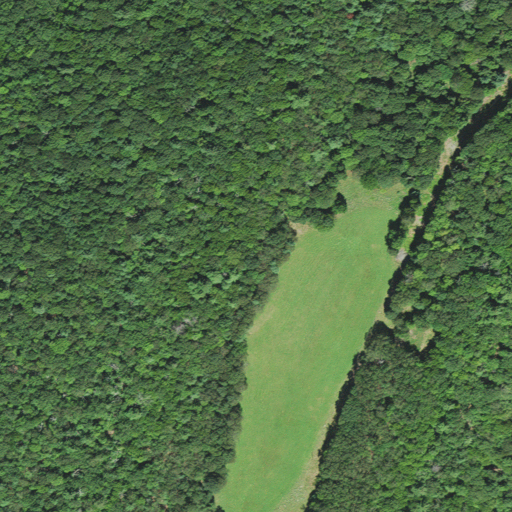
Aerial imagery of mountain in West Virginia named Flint Knob containing deciduous forest, mixed forest, open development, and pasture